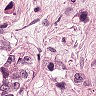
Metastatic tissue present: yes